Field crop: maize
Growth stage: 2
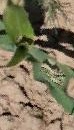
Species: maize